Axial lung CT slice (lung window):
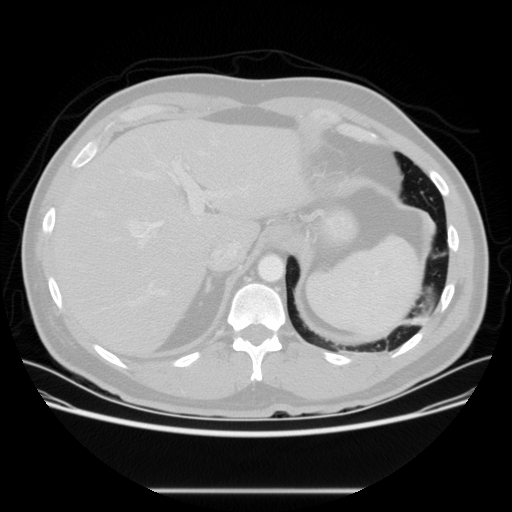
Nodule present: no